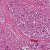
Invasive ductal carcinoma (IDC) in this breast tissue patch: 0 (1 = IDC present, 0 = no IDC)